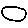
Label: circle